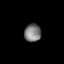
Tissue: skin
Cell type: Others
Senescence score: 0.7533
Nuclear area (px): 290
Mean DAPI intensity: 124.172